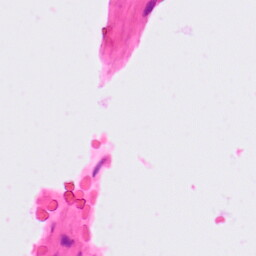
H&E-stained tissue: Lung